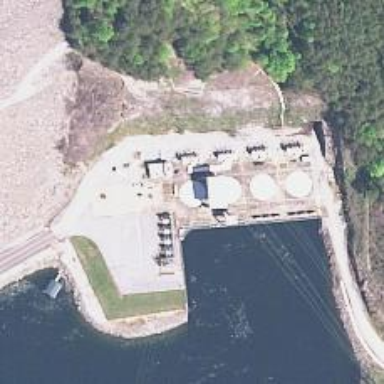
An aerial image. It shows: Hydroelectric generator using water-pumped storage method.